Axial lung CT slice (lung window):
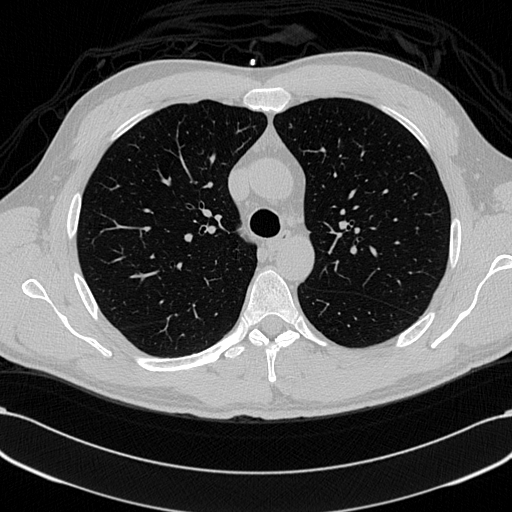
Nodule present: no